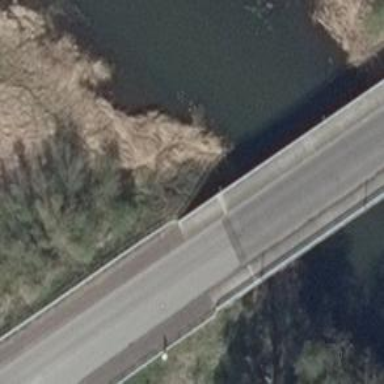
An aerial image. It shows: Bridge over cycleway.